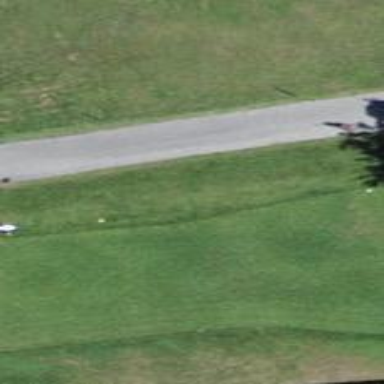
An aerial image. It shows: Grass area designated as golf tee.